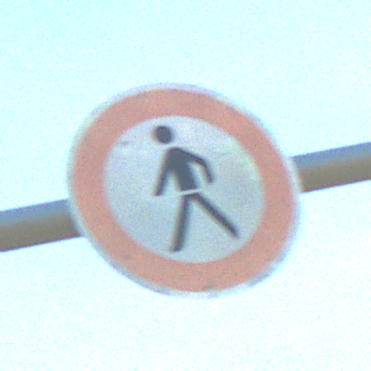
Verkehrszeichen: VerbotFussgaenger
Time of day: MorningAfternoon
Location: Outdoor (Suburban)
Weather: Clear
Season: NotSpecified
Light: Natural